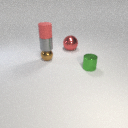
small brown metal sphere behind small green metal cylinder